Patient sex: M
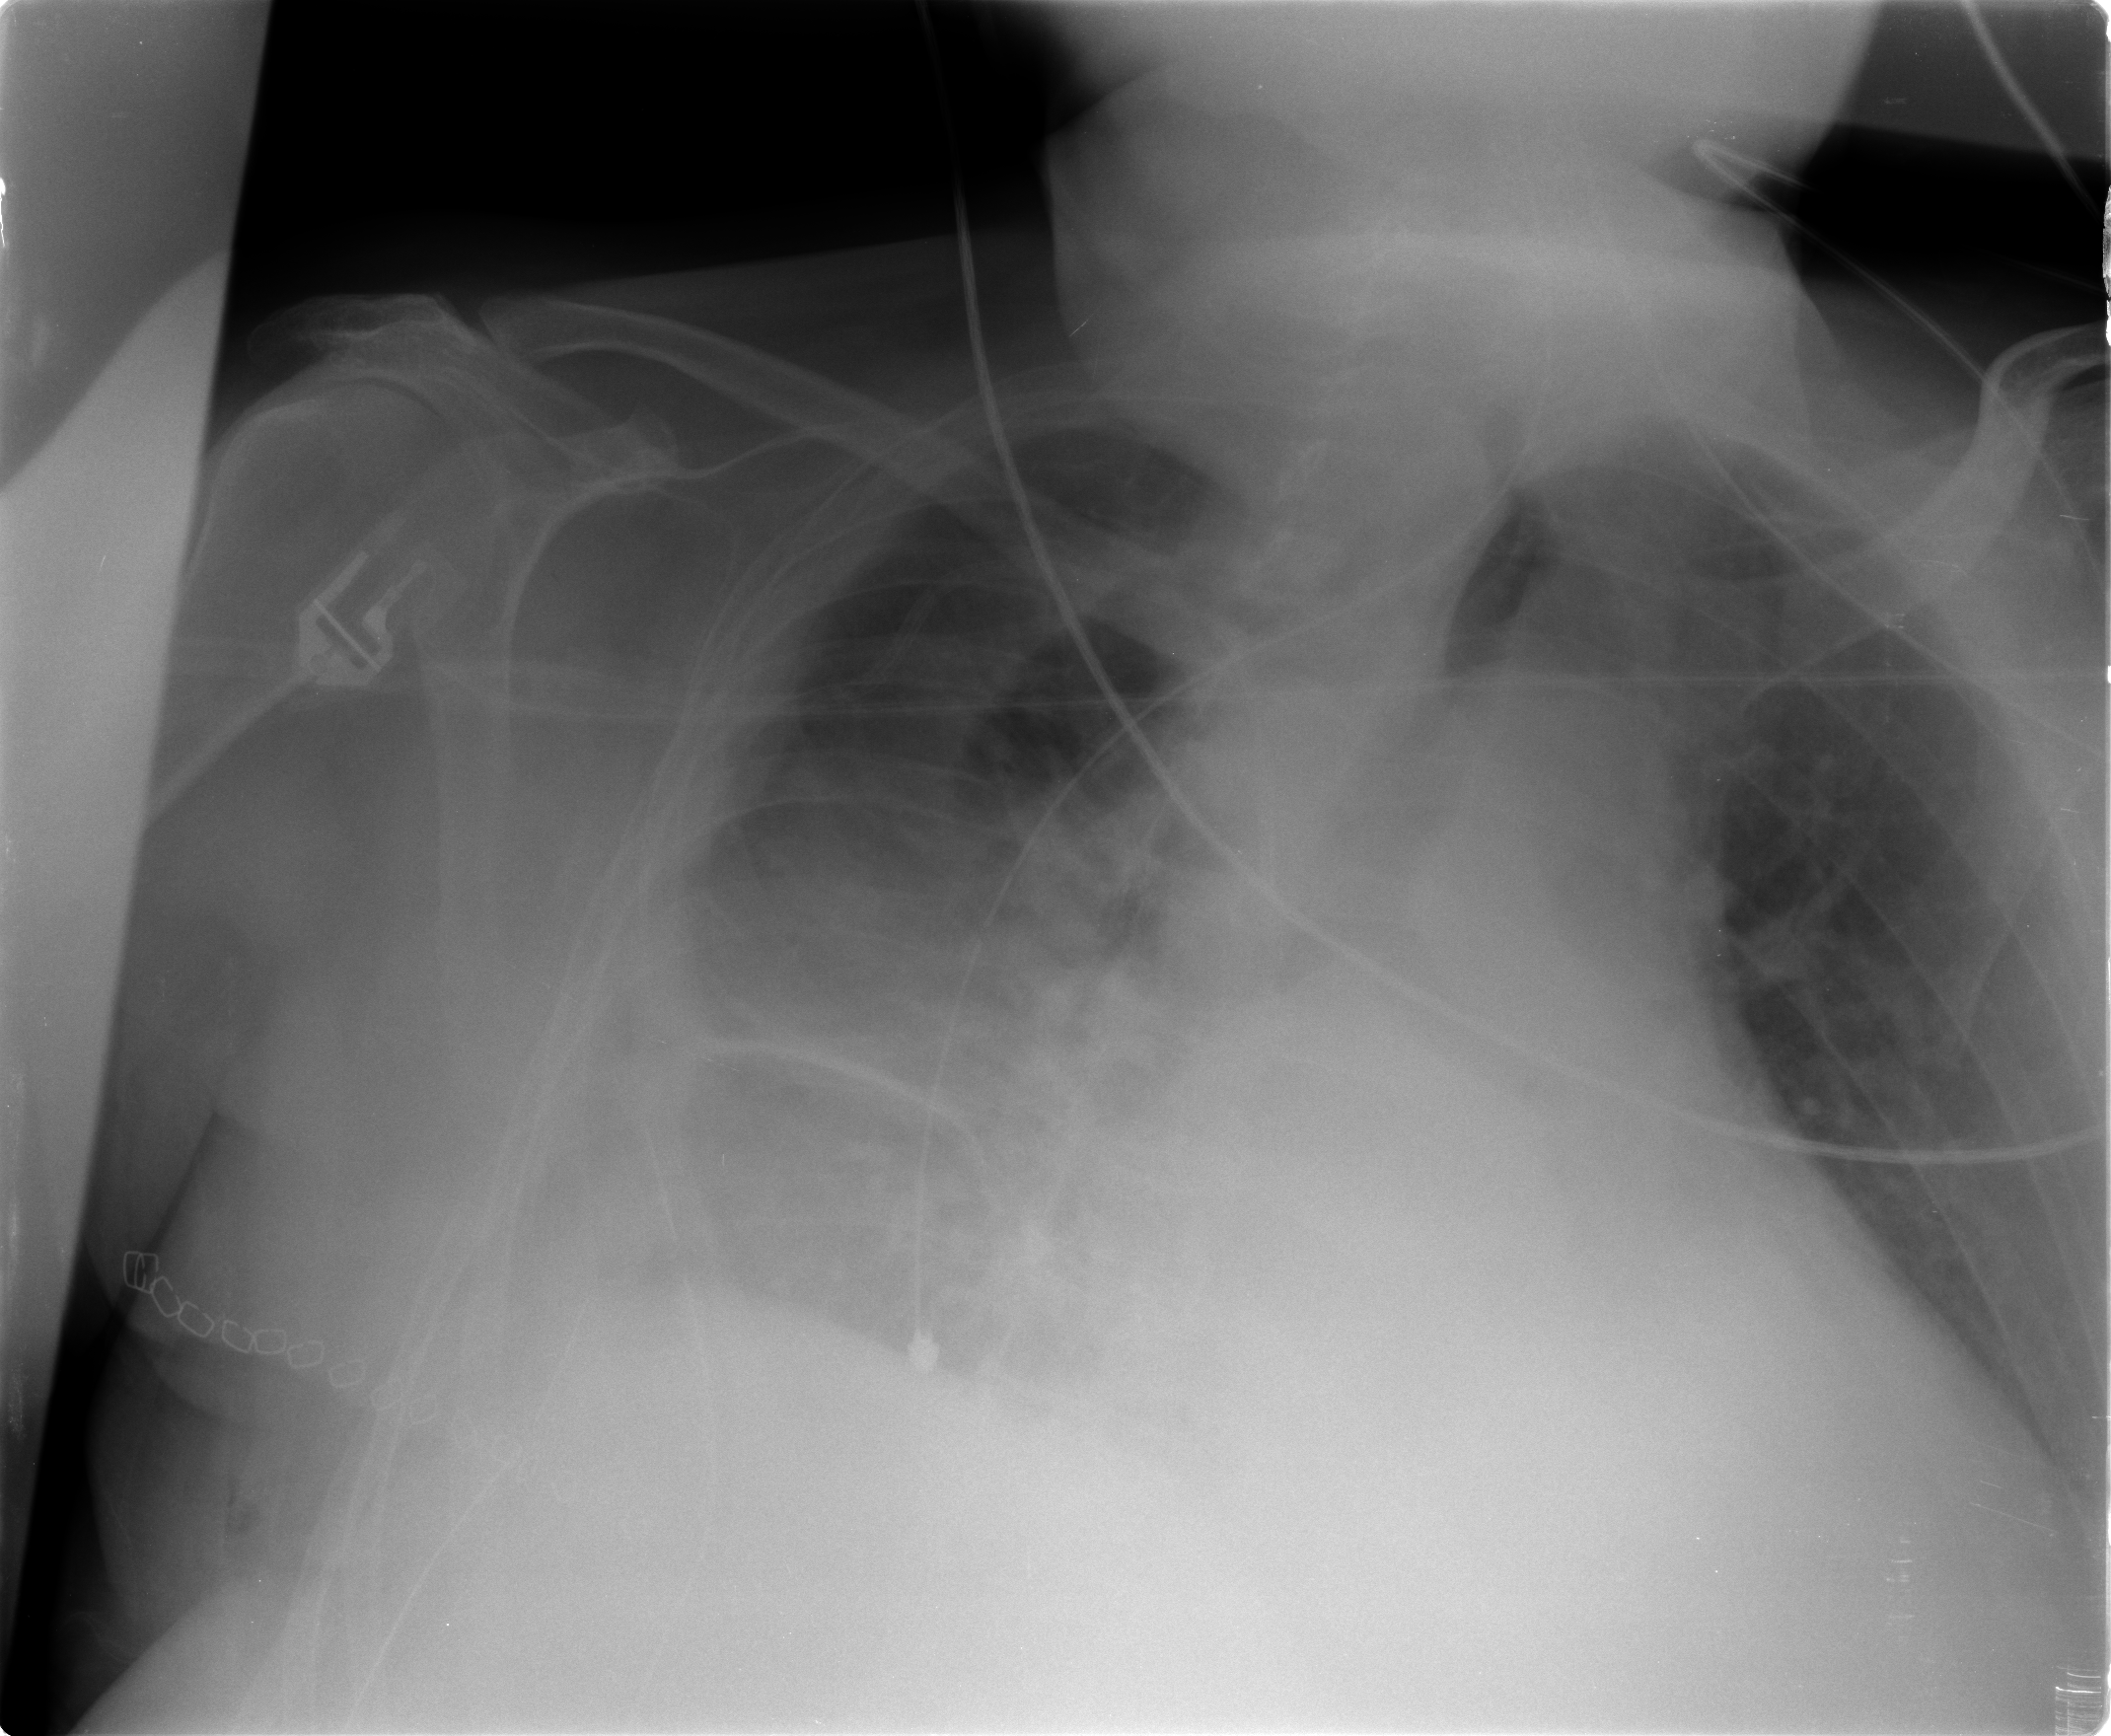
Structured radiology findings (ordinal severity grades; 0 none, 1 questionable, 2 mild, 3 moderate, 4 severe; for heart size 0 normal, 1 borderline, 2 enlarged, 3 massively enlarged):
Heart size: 1
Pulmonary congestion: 3
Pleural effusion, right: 2
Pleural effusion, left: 2
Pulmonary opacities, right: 2
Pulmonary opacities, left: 0
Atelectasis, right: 3
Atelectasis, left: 0